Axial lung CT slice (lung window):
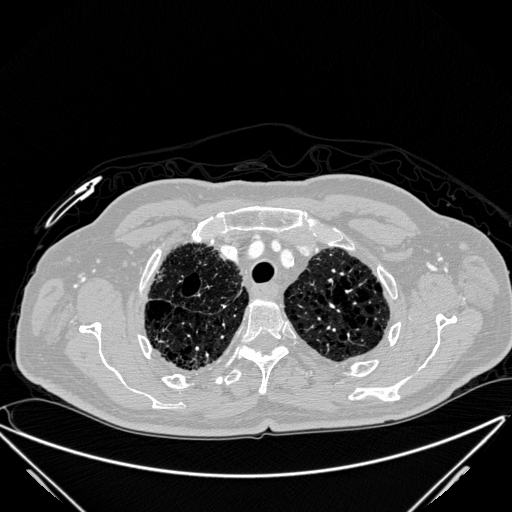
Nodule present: no